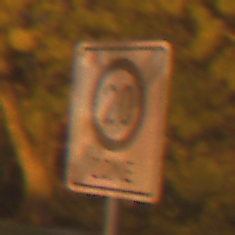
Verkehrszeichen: EndeZone20
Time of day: Night
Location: Outdoor (Suburban)
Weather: PartlyCloudy
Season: NotSpecified
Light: Artificial